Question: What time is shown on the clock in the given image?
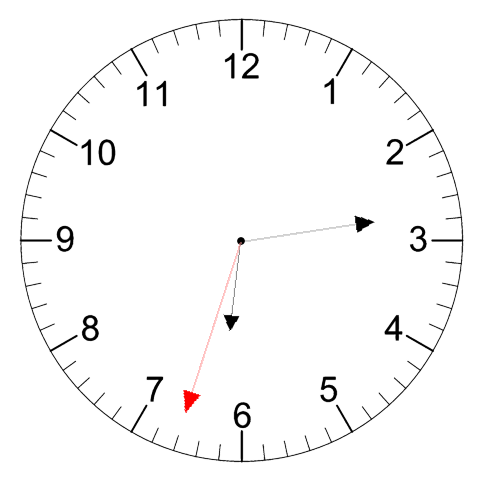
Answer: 06:13:33